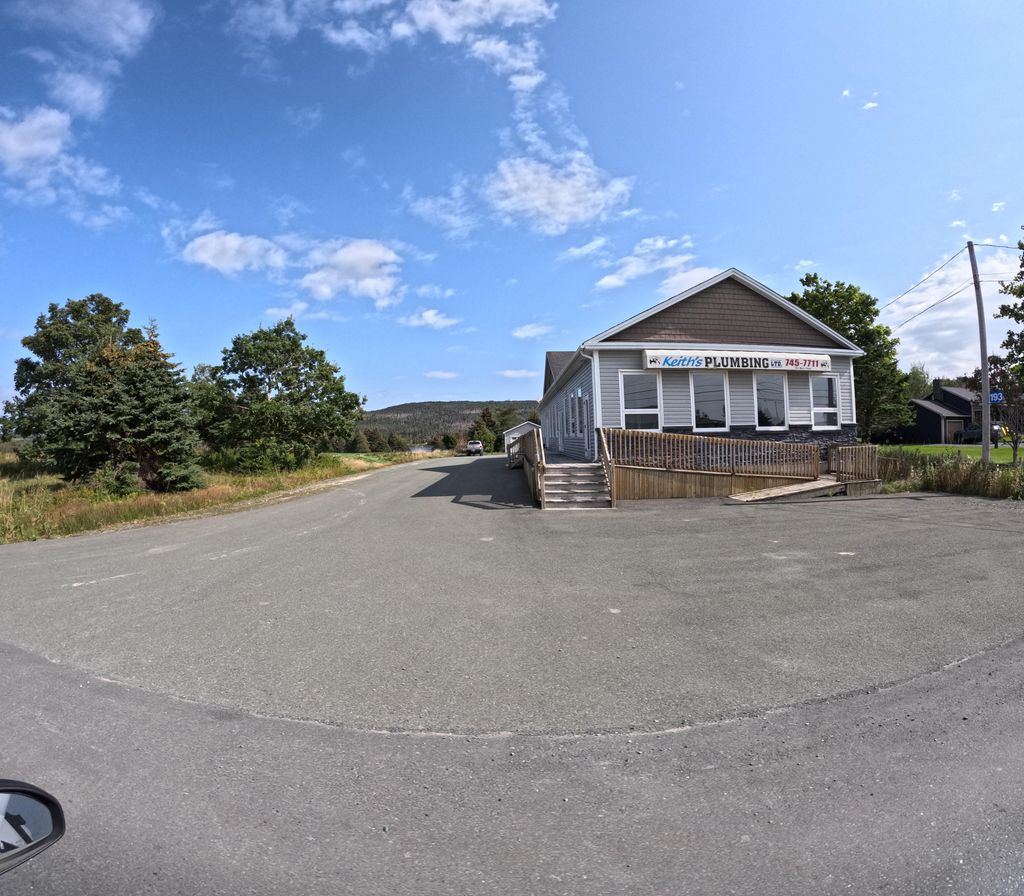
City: st_johns